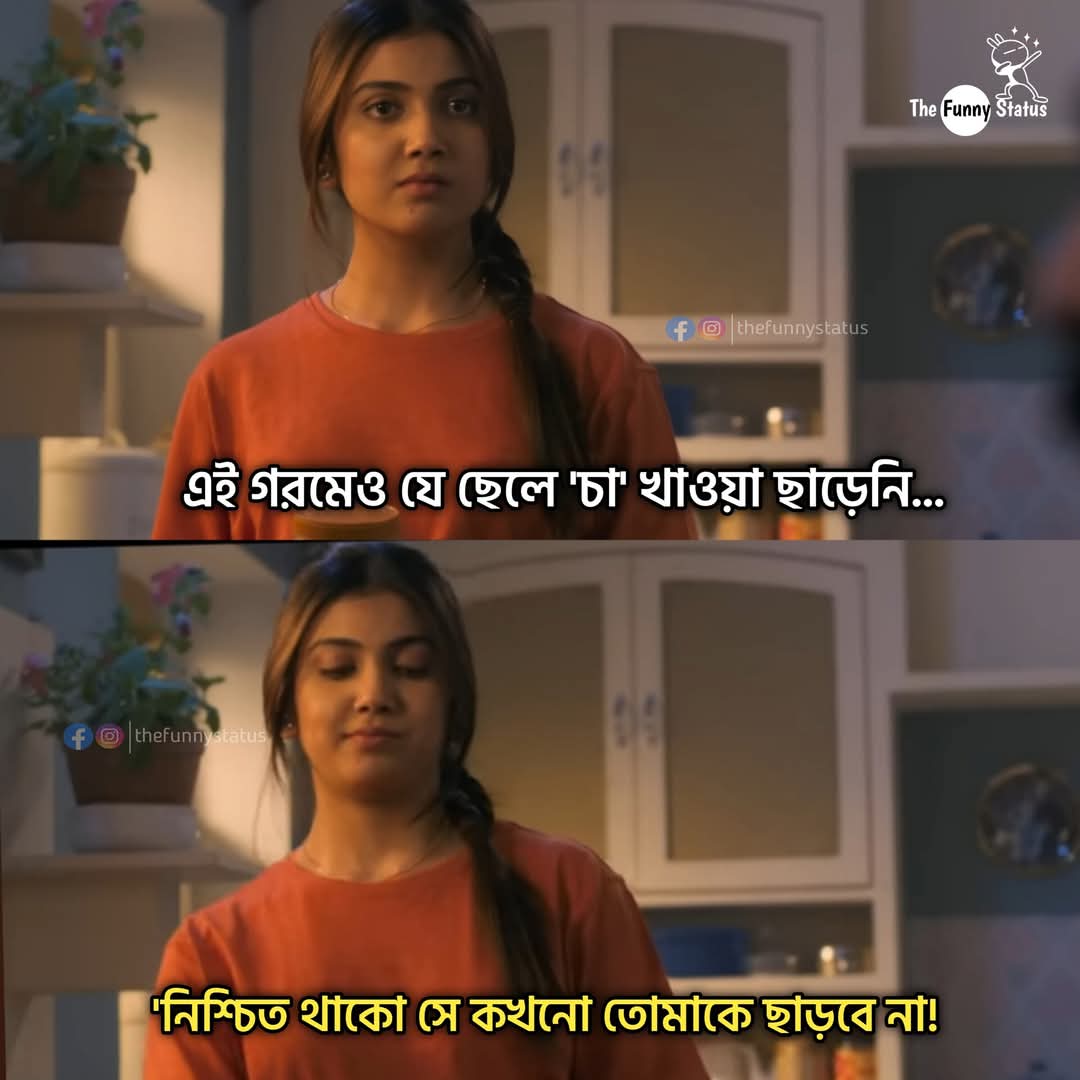
Text: এই গরমেও যে ছেলে 'চা' খাওয়া ছাড়েনি...
'নিশ্চিত থাকো সে কখনো তোমাকে ছাড়বে না!
Label: Non Hate